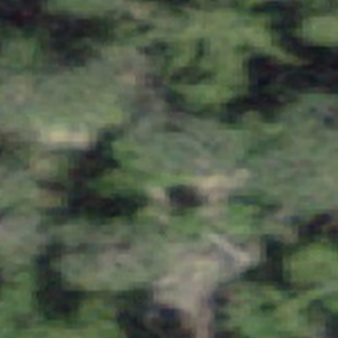
Label: other